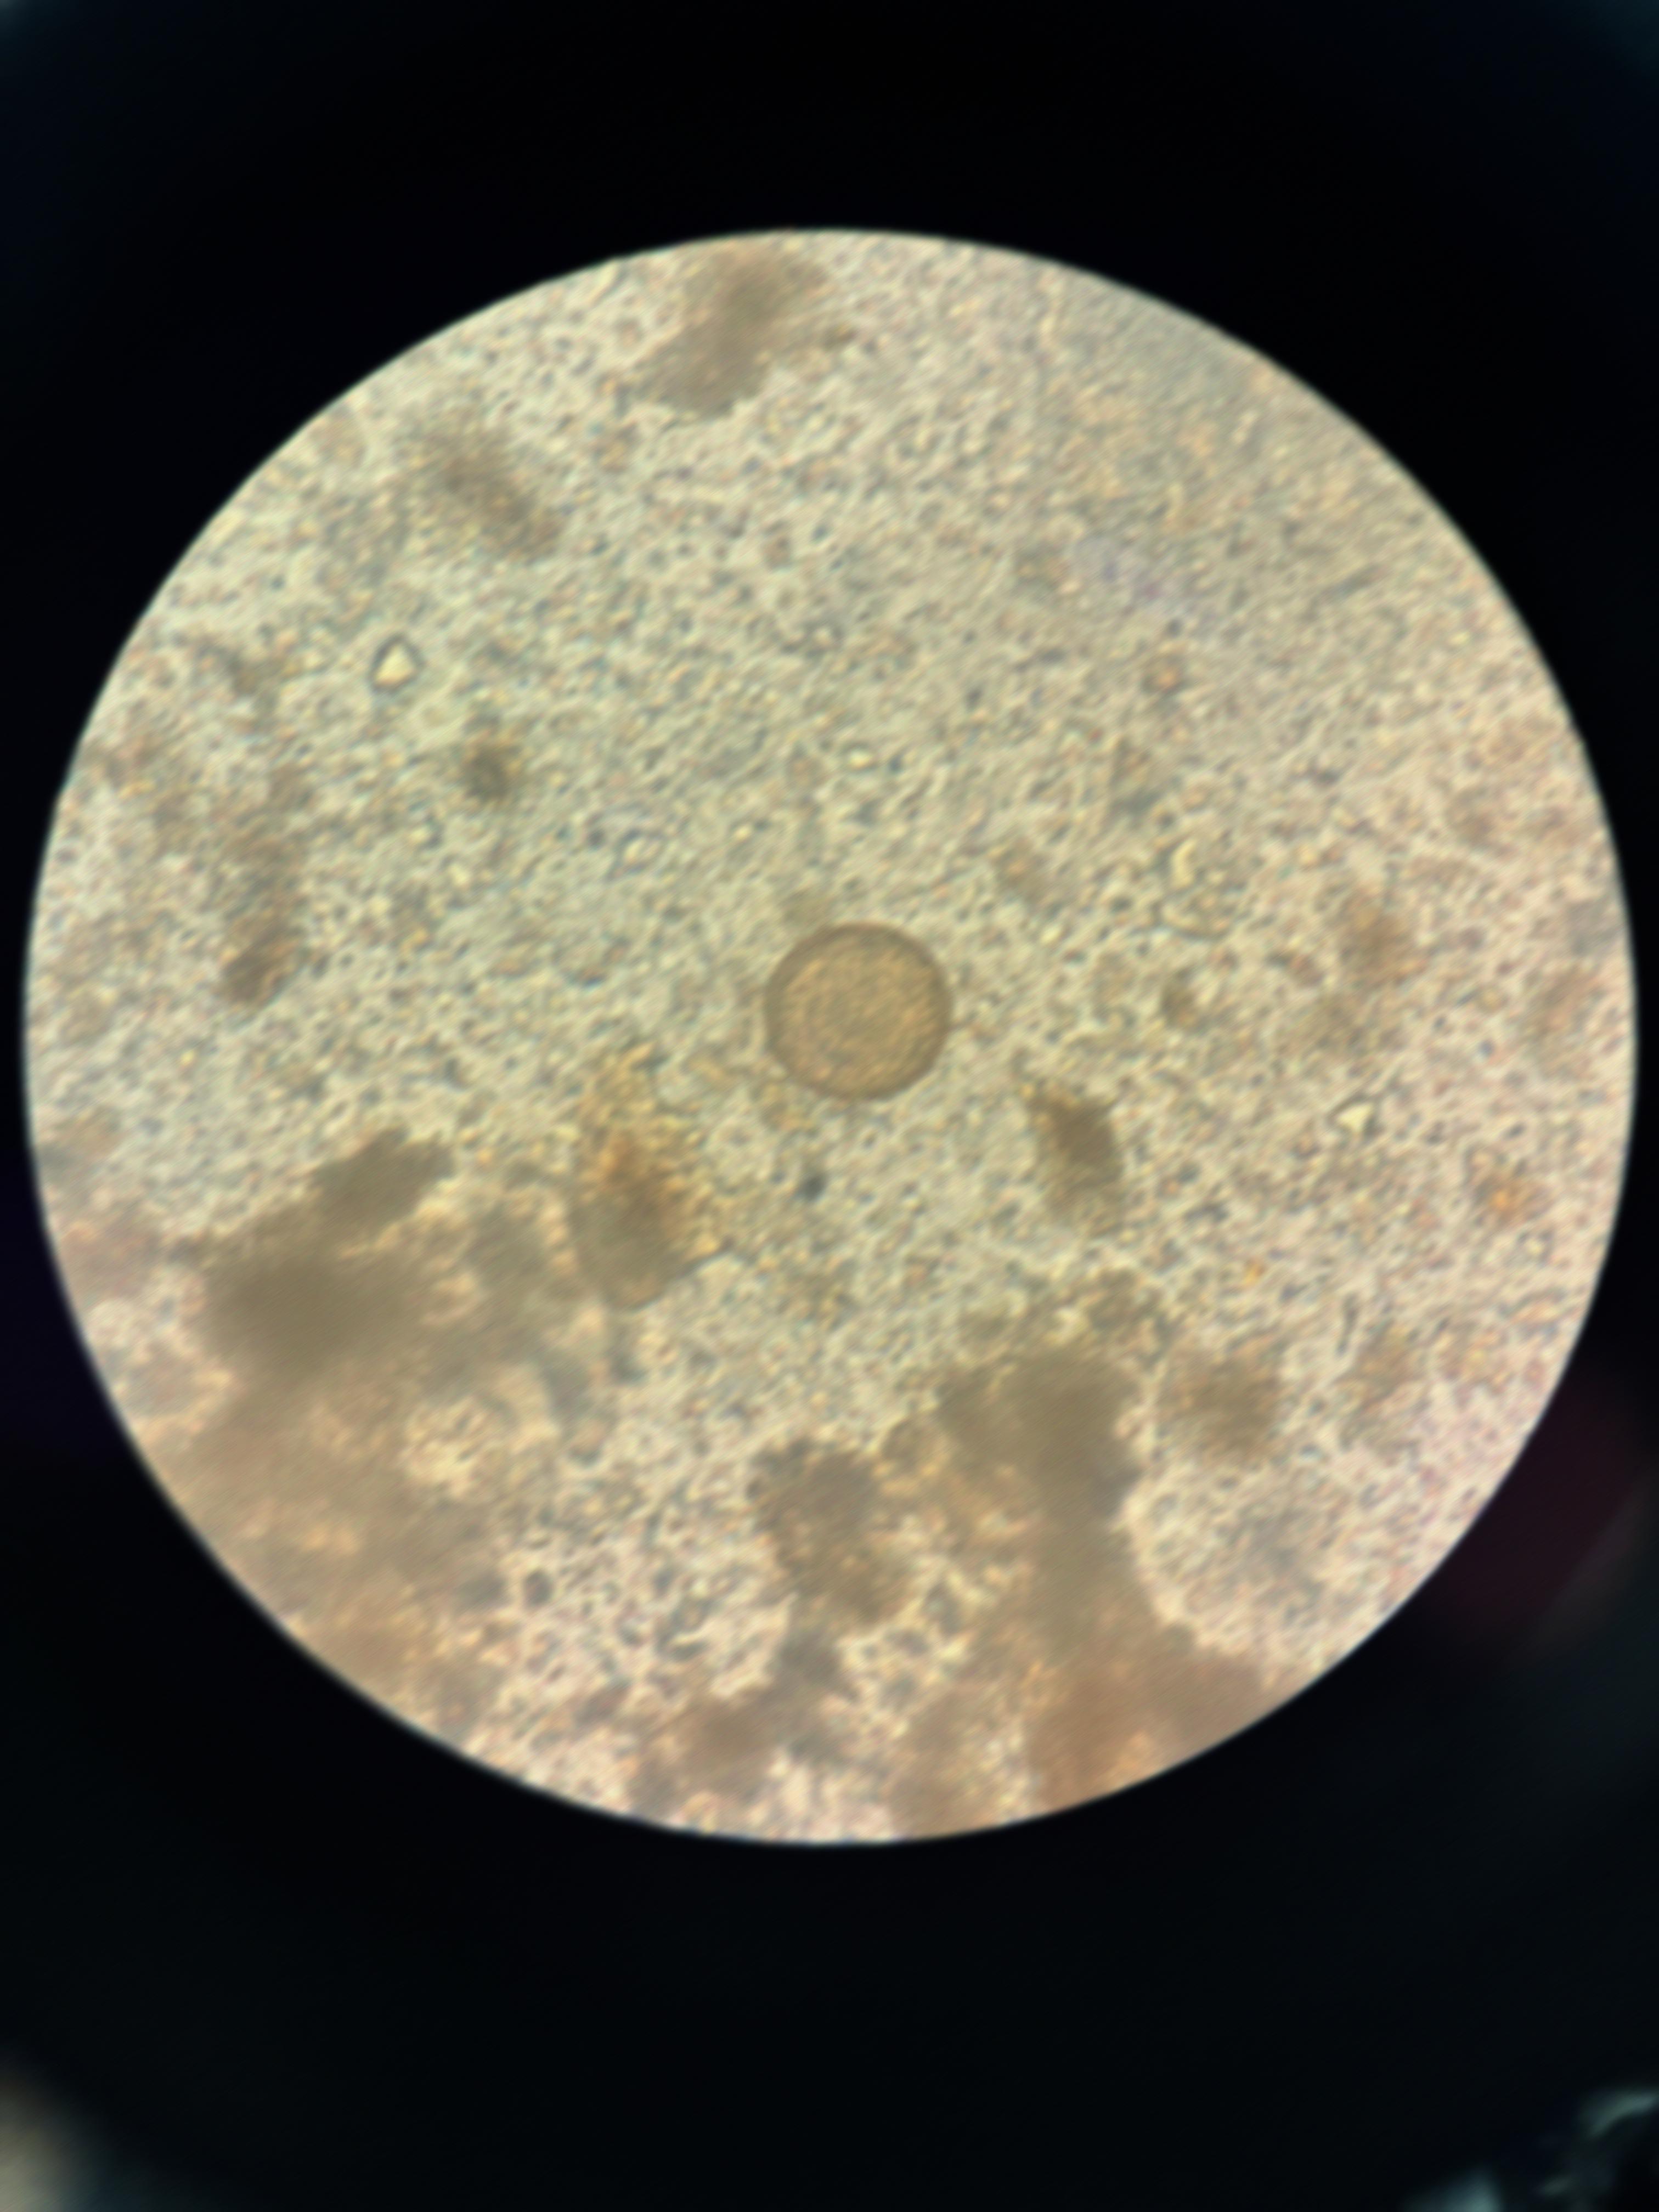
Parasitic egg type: Hymenolepis diminuta